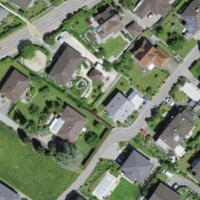
EUNIS habitat code: 55
Species observed at this site:
Cardamine heptaphylla